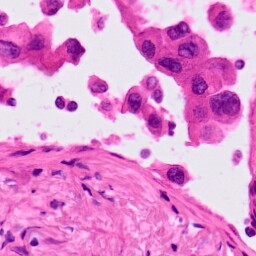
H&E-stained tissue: Lung